【题型】填空题　【知识点】解析几何　【难度】medium
直线 \(ax + y + 2 = 0\) 与过 \(A(2,-3)\)、\(B(3,2)\) 两点的线段不相交，则实数 \(a\) 的取值范围是 \underline{\quad\quad}.
【解答】
【答案】\(\left(-\infty,-\frac{4}{3}\right)\cup\left(\frac{1}{2},+\infty\right)\)

【分析】先判断直线 \(ax + y + 2 = 0\) 过定点 \(P(0,-2)\)，分别求得 \(PA\) 和 \(PB\) 的斜率，结合图形，由题意只需使直线 \(ax + y + 2 = 0\) 的斜率 \(-a\) 满足：\(-a > k_{PB}\) 或 \(-a < k_{PA}\)，求解即得参数 \(a\) 的取值范围.

【详解】因直线 \(ax + y + 2 = 0\) 经过定点 \(P(0,-2)\).

则直线 \(PA\) 的斜率为
\[
k_{PA} = \frac{-3 - (-2)}{2} = -\frac{1}{2},
\]
直线 \(PB\) 的斜率为
\[
k_{PB} = \frac{2 - (-2)}{3} = \frac{4}{3}.
\]
由图知，要使直线 \(ax + y + 2 = 0\) 与过 \(A(2,-3)\)、\(B(3,2)\) 两点的线段不相交，

则直线 \(ax + y + 2 = 0\) 的斜率 \(-a\) 满足：
\[
-a > \frac{4}{3} \quad \text{或} \quad -a < -\frac{1}{2}.
\]
解得 \(a < -\frac{4}{3}\) 或 \(a > \frac{1}{2}\)，即实数 \(a\) 的取值范围是 \(\left(-\infty,-\frac{4}{3}\right)\cup\left(\frac{1}{2},+\infty\right)\).

故答案为：\(\left(-\infty,-\frac{4}{3}\right)\cup\left(\frac{1}{2},+\infty\right)\).

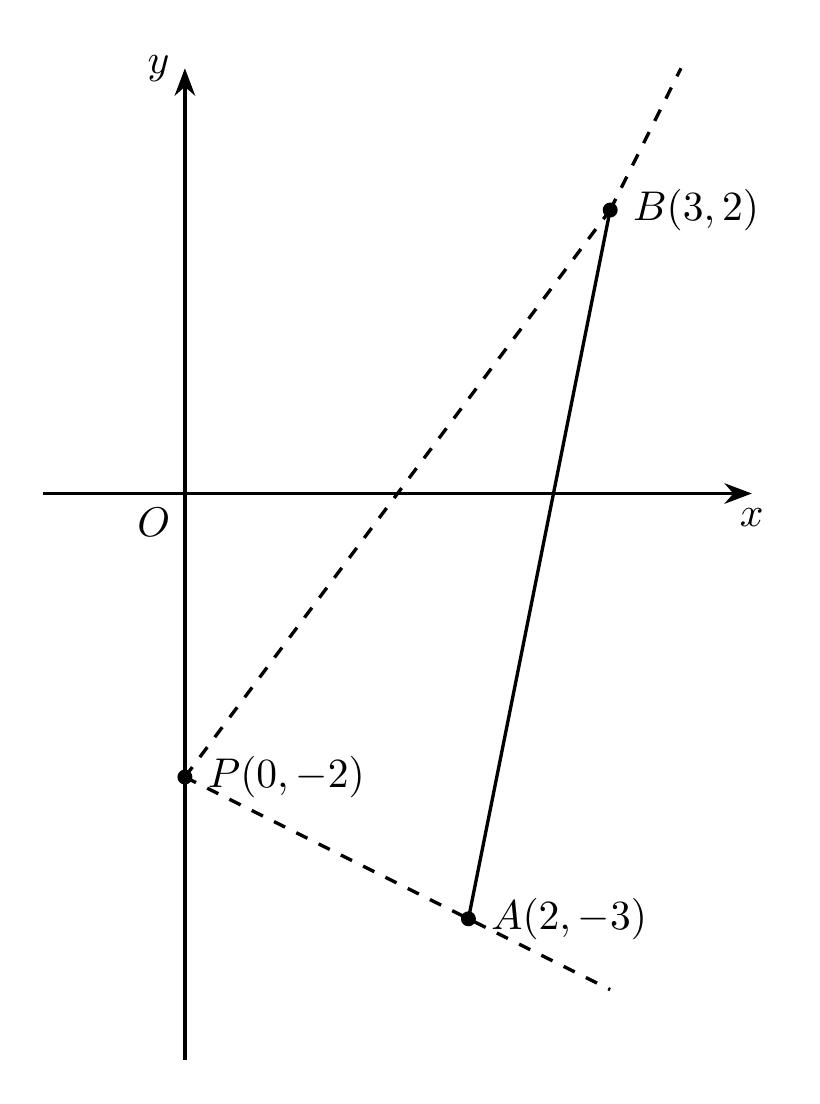